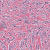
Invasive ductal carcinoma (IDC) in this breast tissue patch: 1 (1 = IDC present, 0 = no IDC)